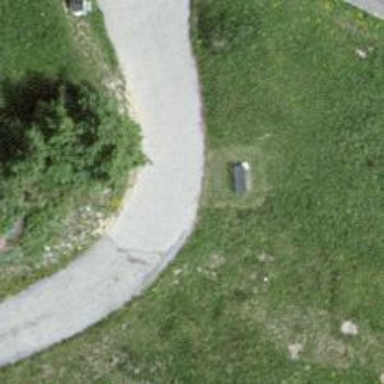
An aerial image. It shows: Bench for seating.